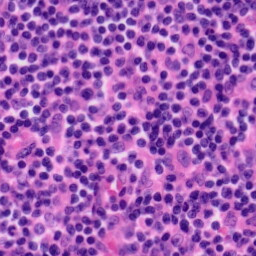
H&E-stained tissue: Tonsil